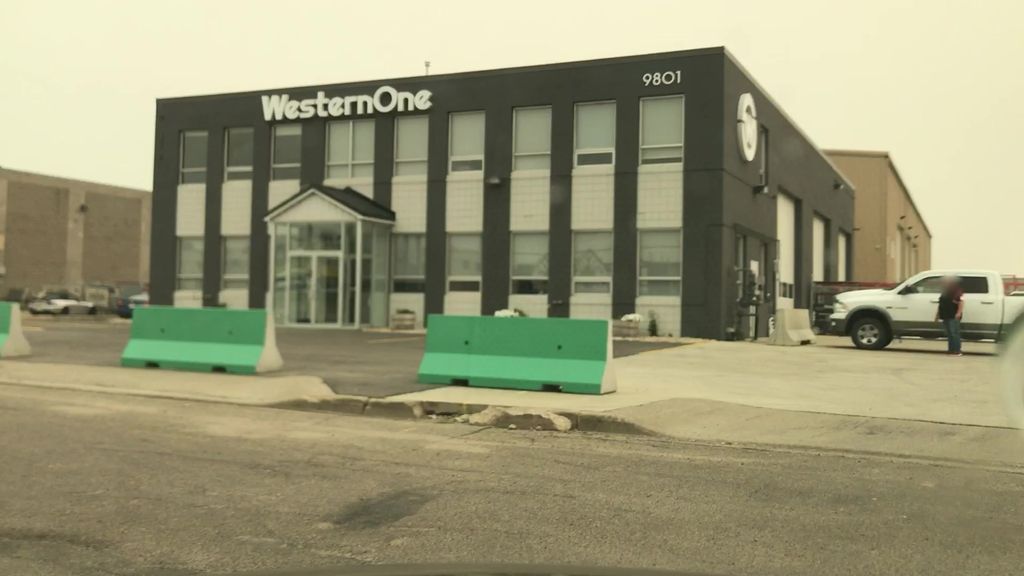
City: edmonton